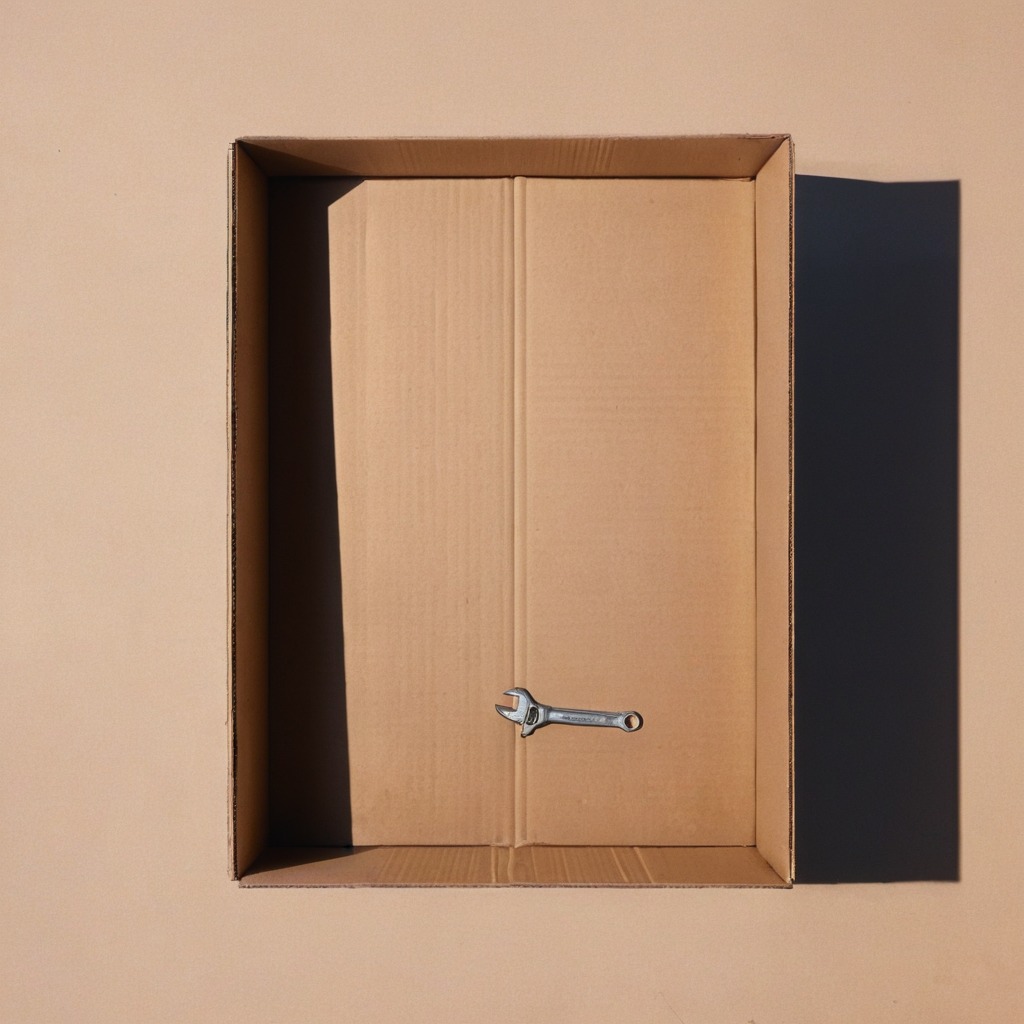
An wrench is lying on the cardboard box surface.